Field crop: maize
Growth stage: 2
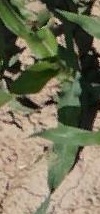
Species: maize